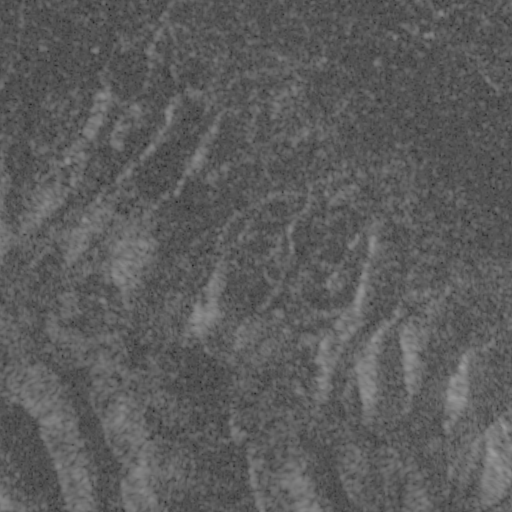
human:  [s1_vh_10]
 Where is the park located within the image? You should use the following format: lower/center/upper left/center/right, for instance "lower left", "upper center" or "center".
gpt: The park is located in the upper of the image.
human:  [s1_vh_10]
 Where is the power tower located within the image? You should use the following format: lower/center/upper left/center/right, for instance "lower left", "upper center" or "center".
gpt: The power tower is located in the upper of the image.
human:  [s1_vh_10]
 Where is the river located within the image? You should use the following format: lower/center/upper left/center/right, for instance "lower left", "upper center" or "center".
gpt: The river is located in the right of the image.
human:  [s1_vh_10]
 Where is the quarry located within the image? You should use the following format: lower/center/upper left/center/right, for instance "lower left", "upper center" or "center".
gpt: There is no quarry in the image.

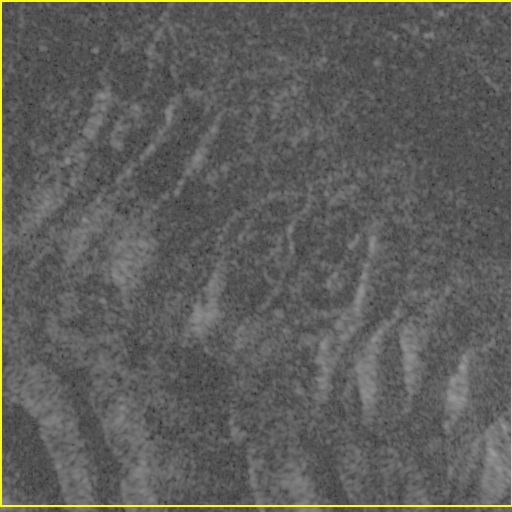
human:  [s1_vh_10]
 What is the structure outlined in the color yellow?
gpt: The structure outlined in yellow is a park.
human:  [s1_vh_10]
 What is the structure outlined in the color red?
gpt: There is no red outline.